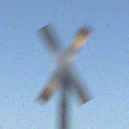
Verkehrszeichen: Andreaskreuz
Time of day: MorningAfternoon
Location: Outdoor (Nature)
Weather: Clear
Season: NotSpecified
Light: Natural